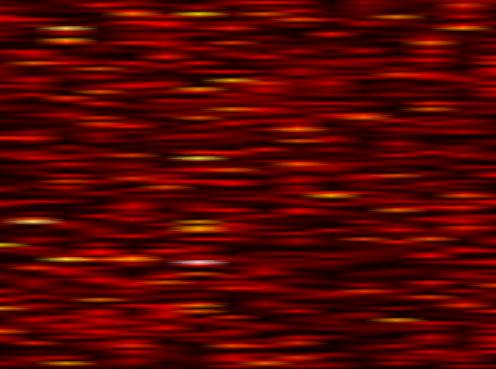
Label: WOLA